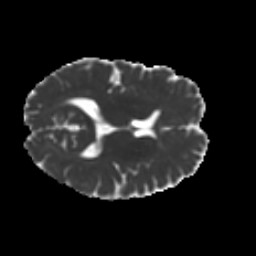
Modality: MD
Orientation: axial
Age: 49
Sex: female
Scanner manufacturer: ge
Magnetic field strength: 3 T
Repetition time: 7.8 s
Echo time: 0.0606 s